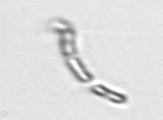
Label: Chaetoceros